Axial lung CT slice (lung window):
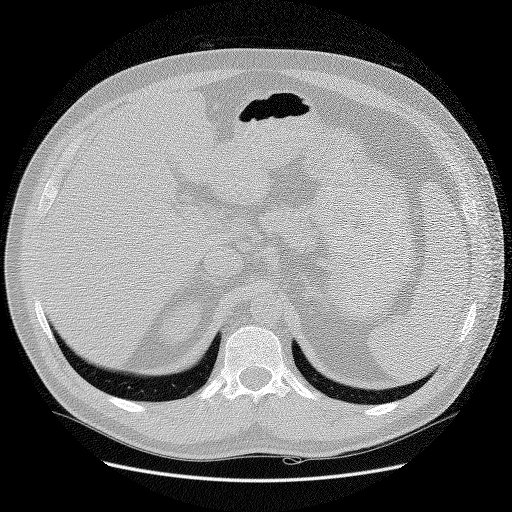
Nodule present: no